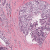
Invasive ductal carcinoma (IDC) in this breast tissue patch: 1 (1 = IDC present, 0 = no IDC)